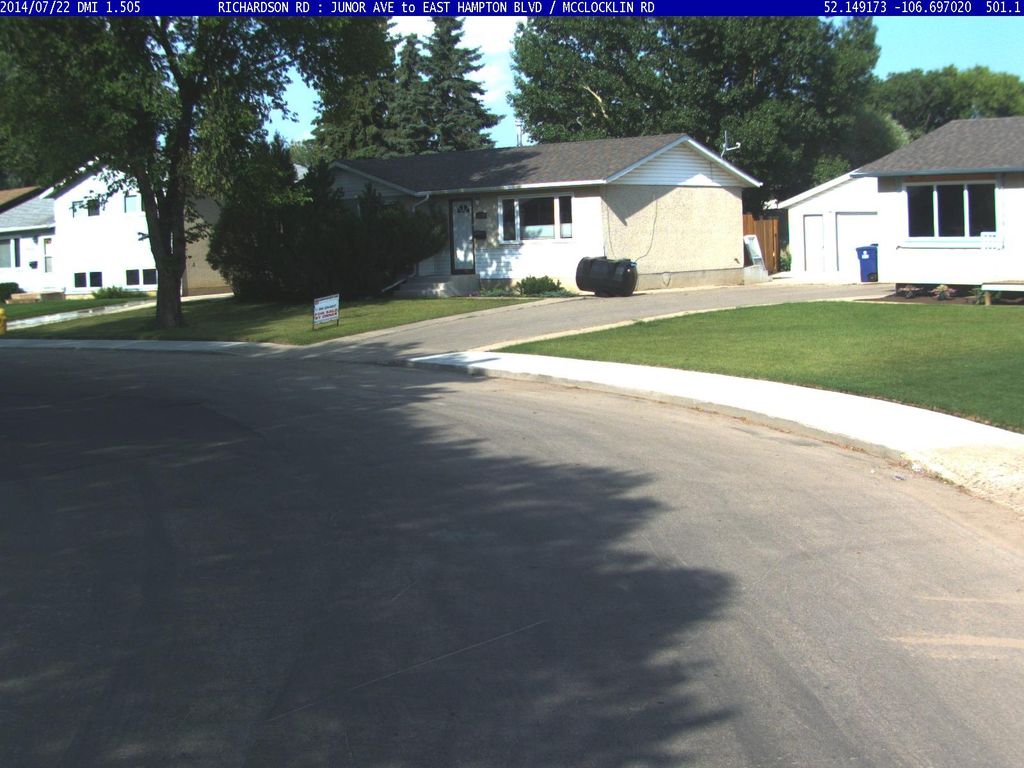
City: saskatoon